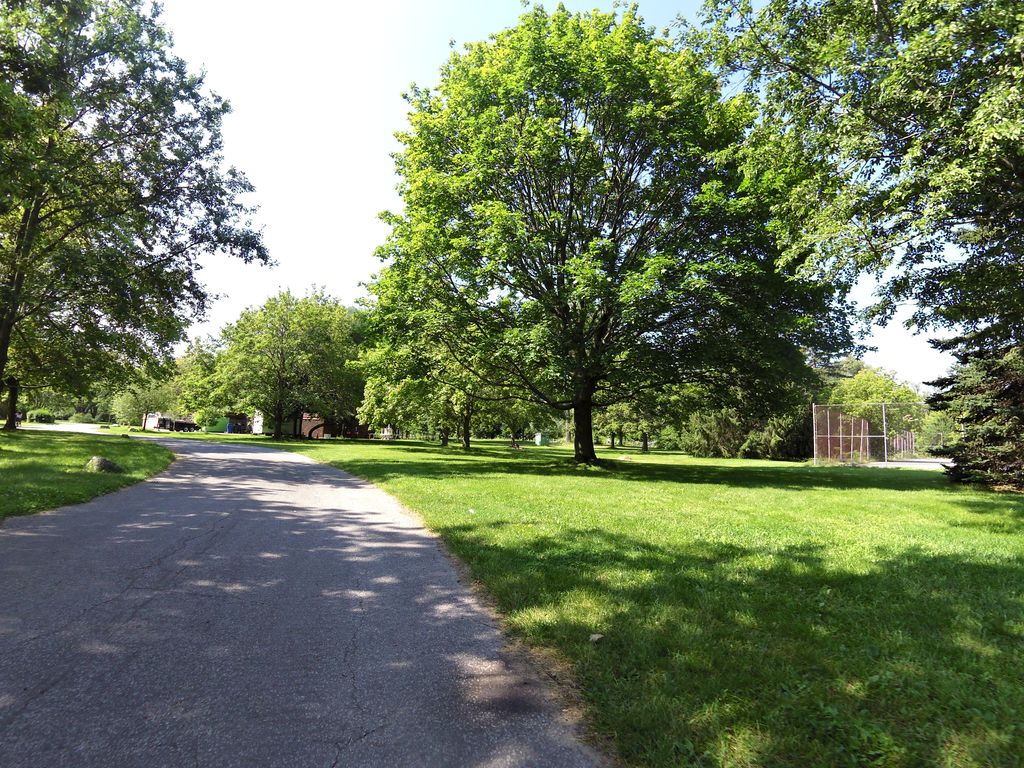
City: toronto